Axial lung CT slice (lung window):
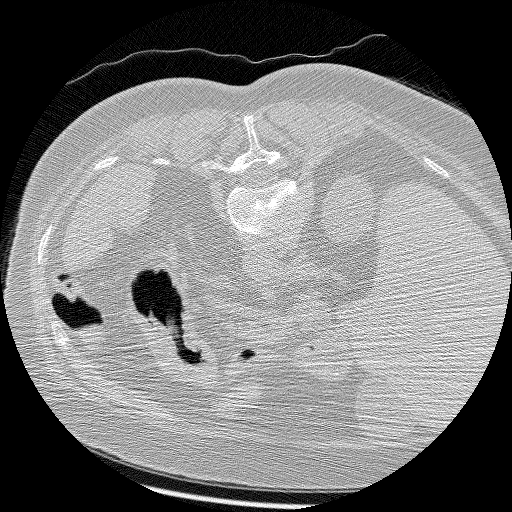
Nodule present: no